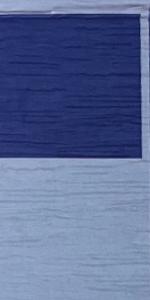
Label: Empty